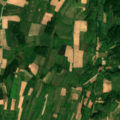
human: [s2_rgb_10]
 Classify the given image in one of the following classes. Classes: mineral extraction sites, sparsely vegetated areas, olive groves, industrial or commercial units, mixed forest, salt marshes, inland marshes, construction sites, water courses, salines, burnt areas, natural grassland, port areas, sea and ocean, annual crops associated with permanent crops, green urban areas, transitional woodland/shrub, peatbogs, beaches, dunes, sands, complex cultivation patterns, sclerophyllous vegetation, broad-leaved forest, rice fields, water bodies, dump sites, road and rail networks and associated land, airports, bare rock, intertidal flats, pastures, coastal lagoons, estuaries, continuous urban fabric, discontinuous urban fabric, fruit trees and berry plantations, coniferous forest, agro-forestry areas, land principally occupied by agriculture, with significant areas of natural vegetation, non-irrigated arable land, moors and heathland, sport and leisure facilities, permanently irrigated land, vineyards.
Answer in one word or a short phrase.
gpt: complex cultivation patterns, land principally occupied by agriculture, with significant areas of natural vegetation, broad-leaved forest